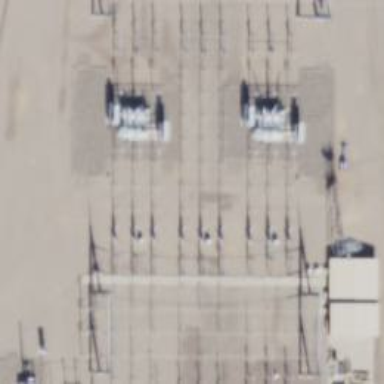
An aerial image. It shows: Switch used for power control.